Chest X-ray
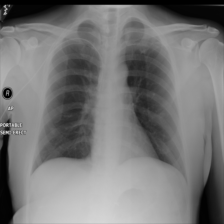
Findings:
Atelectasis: negative
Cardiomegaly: negative
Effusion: negative
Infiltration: negative
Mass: negative
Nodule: negative
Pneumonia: negative
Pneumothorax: negative
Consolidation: negative
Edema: negative
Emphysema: negative
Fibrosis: negative
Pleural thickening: negative
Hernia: negative